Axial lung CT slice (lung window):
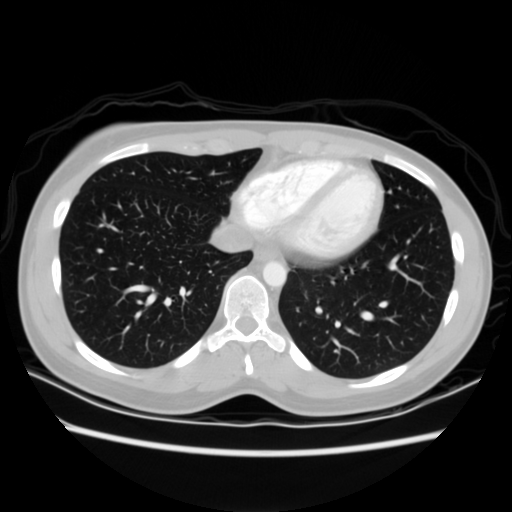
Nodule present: no